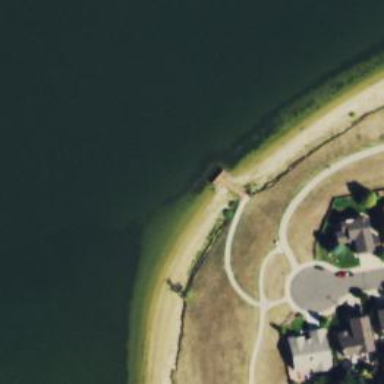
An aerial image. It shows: Dock by the waterway.